Field crop: maize
Growth stage: 2
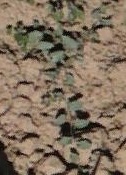
Species: convolvulus